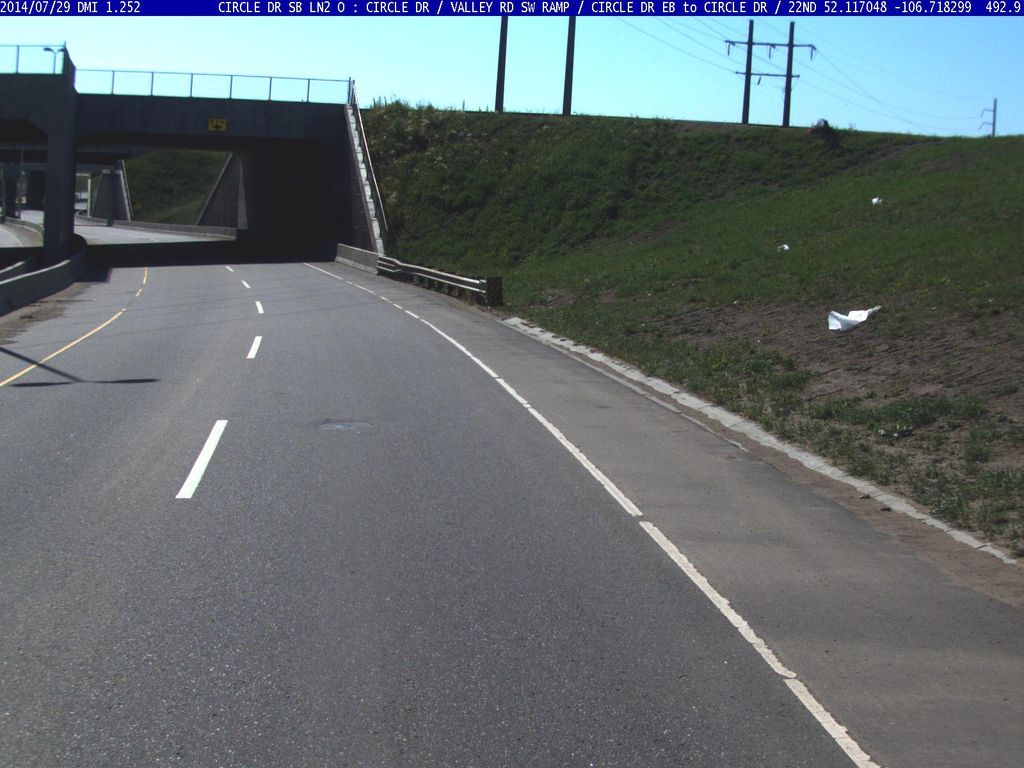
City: saskatoon